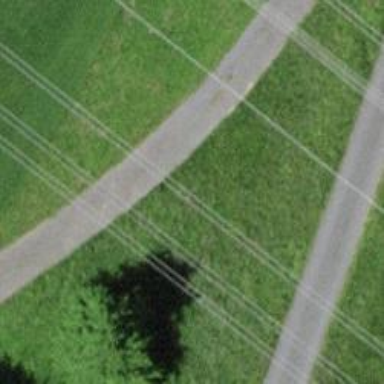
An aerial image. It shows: Path designated for golf carts.